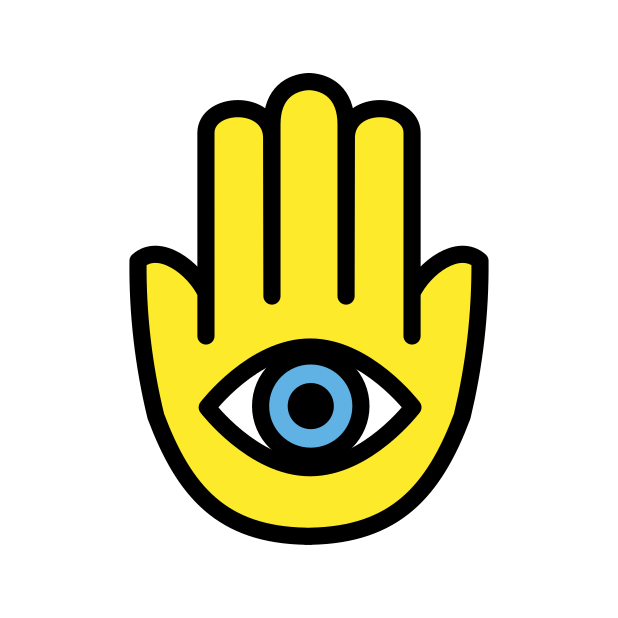
hamsa